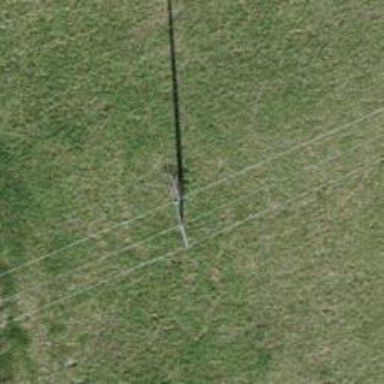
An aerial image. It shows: Minor power line with three cables.